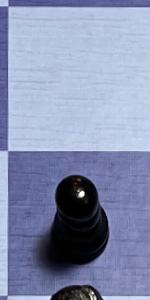
Label: Pawn_Black